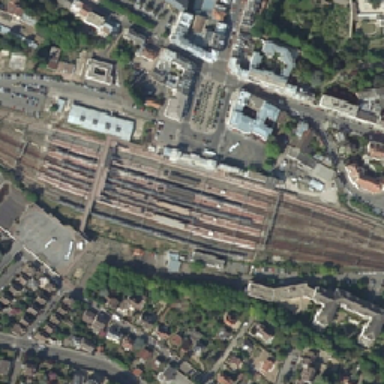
Four red ribbon ceilings were covered with spindle-shaped railway tracks surrounding the house .